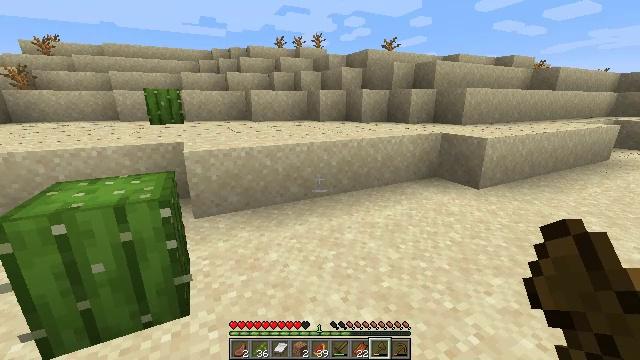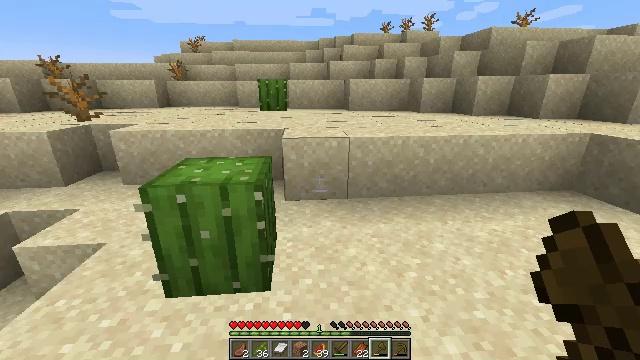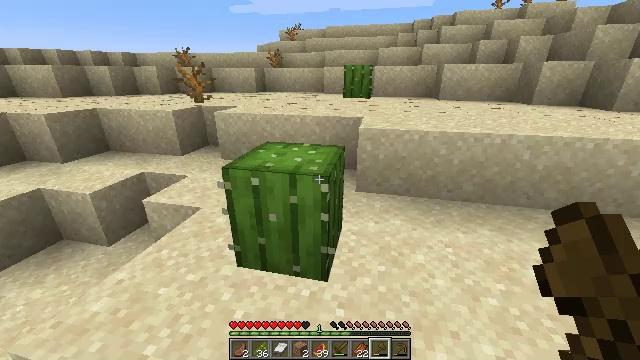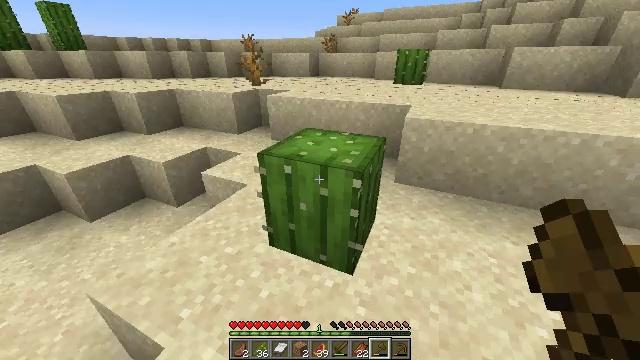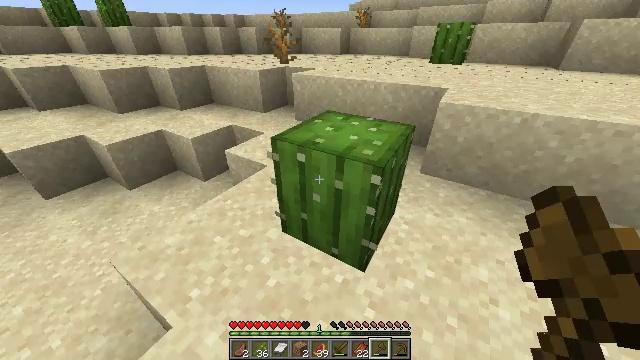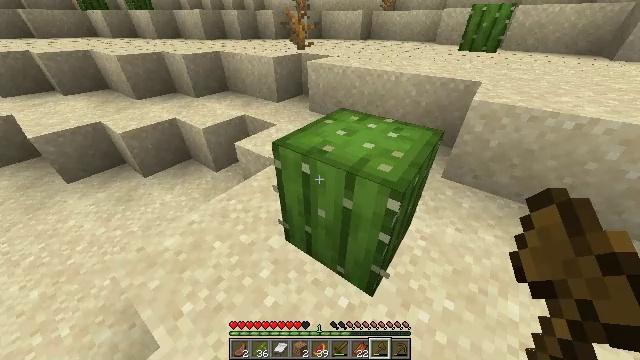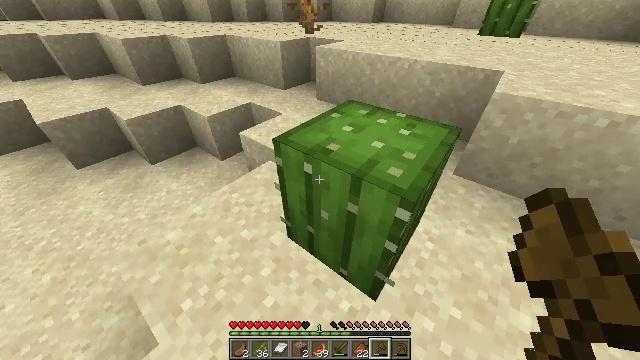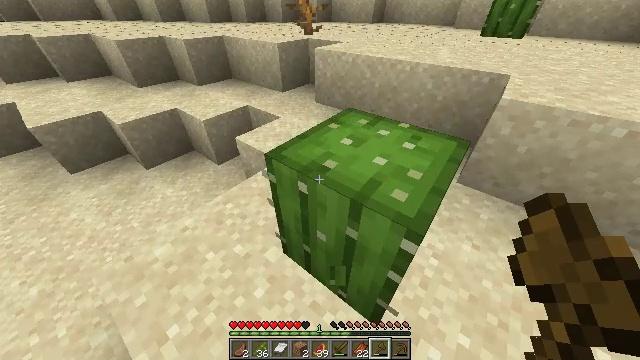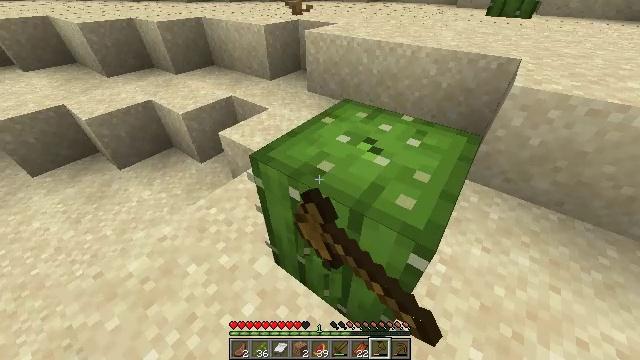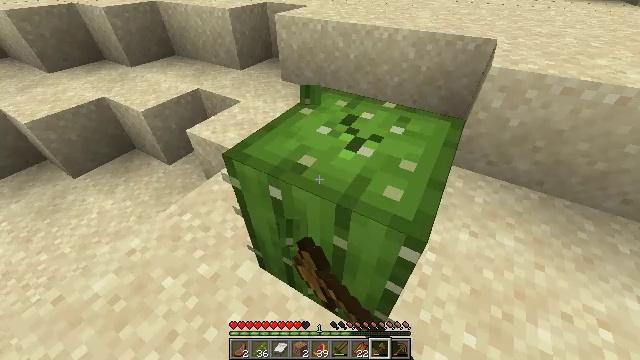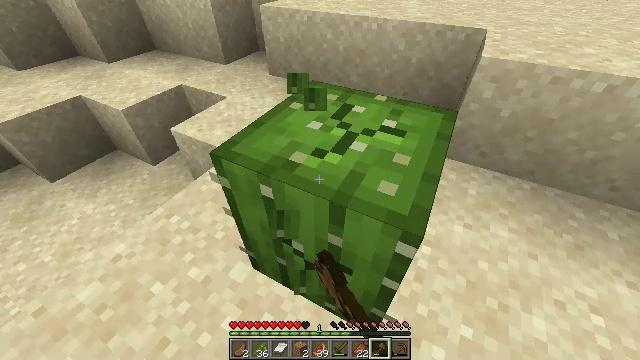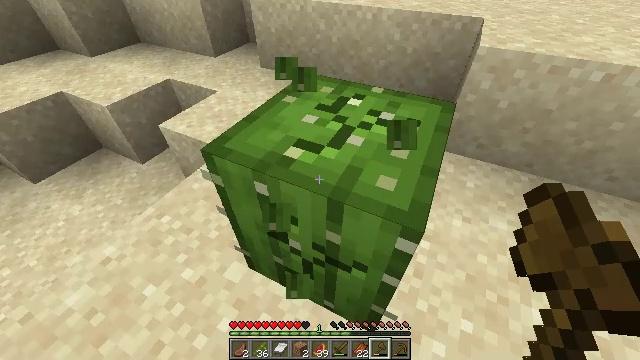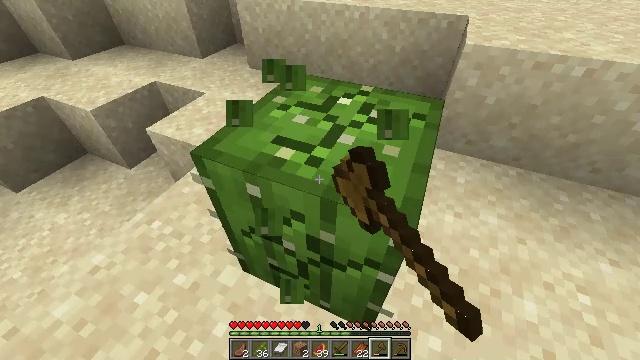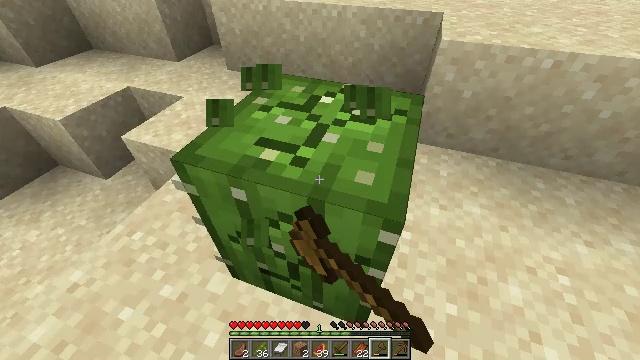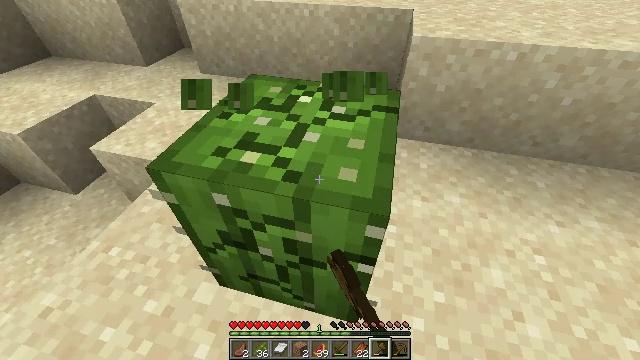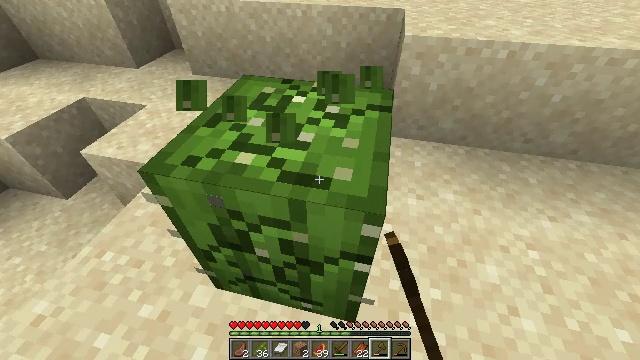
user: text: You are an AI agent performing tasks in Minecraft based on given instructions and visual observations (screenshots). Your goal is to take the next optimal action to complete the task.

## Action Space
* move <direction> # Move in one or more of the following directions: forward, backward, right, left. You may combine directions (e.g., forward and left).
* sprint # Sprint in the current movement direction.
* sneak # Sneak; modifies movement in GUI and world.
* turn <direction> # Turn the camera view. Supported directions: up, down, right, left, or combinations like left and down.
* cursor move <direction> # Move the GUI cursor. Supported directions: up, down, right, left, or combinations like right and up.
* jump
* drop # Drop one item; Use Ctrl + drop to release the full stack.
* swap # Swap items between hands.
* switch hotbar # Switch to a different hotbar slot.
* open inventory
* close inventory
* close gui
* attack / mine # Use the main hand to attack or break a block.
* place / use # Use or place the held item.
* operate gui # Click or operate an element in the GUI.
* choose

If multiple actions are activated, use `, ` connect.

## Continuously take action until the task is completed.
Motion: motion action
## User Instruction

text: Mine cactus from the desert.
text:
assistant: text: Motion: move forward, sprint, turn left and down
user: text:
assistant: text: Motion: move forward, sprint, turn left and down
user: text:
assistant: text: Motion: move forward, sprint, turn left and down
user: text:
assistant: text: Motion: move forward, sprint, turn left and down
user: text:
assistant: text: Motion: move forward, turn left and down
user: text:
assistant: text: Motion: turn left and down
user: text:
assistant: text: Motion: attack / mine
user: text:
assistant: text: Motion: turn right and down, attack / mine
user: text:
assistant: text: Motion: turn right and down, attack / mine
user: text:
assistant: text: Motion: turn right, attack / mine
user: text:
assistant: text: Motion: turn right and down, attack / mine
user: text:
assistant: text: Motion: turn right, attack / mine
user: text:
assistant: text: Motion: turn right, attack / mine
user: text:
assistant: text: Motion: turn right, attack / mine
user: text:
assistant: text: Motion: turn right, attack / mine
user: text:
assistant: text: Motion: attack / mine
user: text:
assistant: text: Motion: attack / mine
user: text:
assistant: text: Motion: attack / mine
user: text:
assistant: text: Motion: attack / mine
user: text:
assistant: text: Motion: attack / mine
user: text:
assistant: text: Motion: attack / mine
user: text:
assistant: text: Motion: attack / mine
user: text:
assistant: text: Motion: attack / mine
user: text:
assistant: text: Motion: attack / mine
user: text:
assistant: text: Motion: attack / mine
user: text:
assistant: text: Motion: move forward, turn left, attack / mine
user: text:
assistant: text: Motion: move forward, turn left and up
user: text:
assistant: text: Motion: move forward, turn left and up
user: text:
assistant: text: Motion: move forward, turn left and up
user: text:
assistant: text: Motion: move forward, sprint, turn left and up